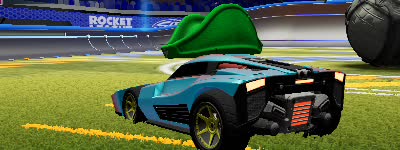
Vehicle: breakout